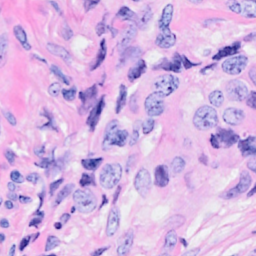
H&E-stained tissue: Breast